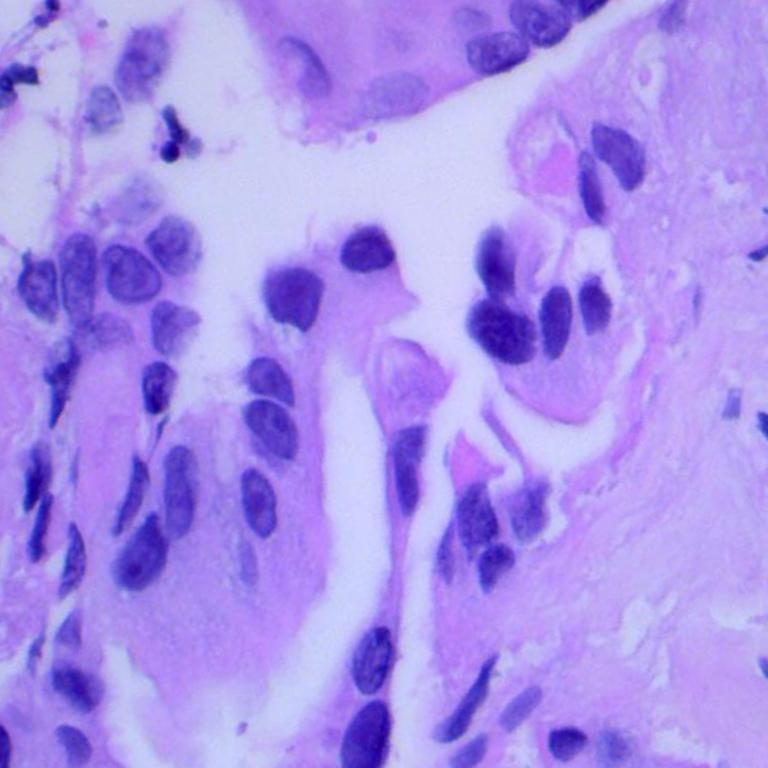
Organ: lung
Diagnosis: adenocarcinomas